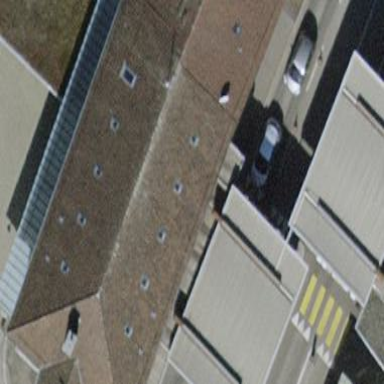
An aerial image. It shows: Service building.